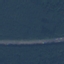
Land use / land cover class: Highway